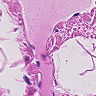
Metastatic tissue present: no